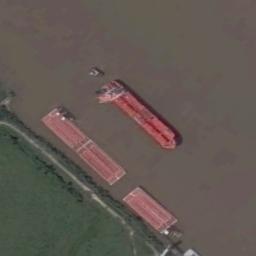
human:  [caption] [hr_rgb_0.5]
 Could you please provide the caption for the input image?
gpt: Three orange tankers docked at the pier .

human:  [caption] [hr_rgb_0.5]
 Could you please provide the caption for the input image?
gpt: Several orange ships of different sizes is in the yellow water and a grass is  on the bank .

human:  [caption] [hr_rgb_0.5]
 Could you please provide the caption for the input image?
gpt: There is a road beside the ship .

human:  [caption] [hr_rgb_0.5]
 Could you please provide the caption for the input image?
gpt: There is a ship in the yellow water near the shore .

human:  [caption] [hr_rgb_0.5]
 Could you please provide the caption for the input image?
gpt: The red ship is on the river .